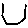
Label: hexagon